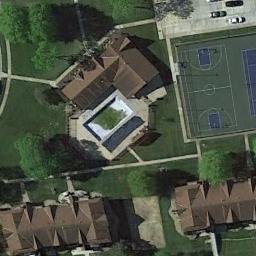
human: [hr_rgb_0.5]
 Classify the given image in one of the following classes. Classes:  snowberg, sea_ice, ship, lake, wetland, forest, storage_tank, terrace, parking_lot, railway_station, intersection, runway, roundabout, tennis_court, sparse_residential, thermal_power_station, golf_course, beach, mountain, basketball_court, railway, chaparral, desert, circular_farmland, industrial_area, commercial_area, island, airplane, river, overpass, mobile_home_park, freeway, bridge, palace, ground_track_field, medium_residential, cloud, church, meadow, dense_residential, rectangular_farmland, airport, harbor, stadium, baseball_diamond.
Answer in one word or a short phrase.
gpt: basketball_court